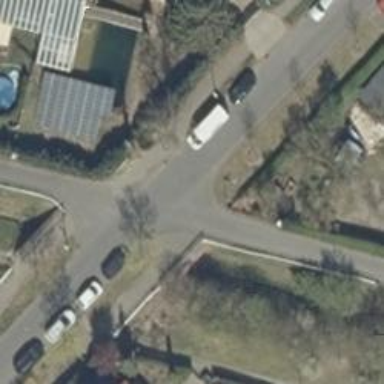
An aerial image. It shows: Residential road with asphalt surface.